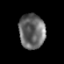
Tissue: prostate
Cell type: Epithelial cells
Senescence score: 0.2601
Nuclear area (px): 893
Mean DAPI intensity: 103.538